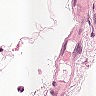
Metastatic tissue present: no